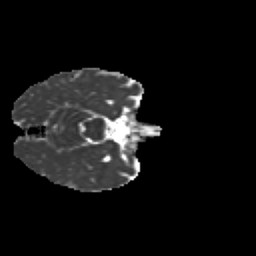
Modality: MD
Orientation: axial
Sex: female
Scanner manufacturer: siemens
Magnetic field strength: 3 T
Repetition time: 5 s
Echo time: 0.071 s